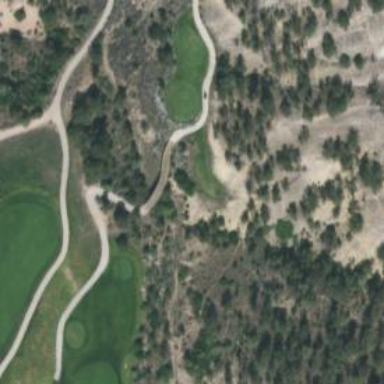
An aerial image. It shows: Track road on bridge known as the Golf Cart Path.